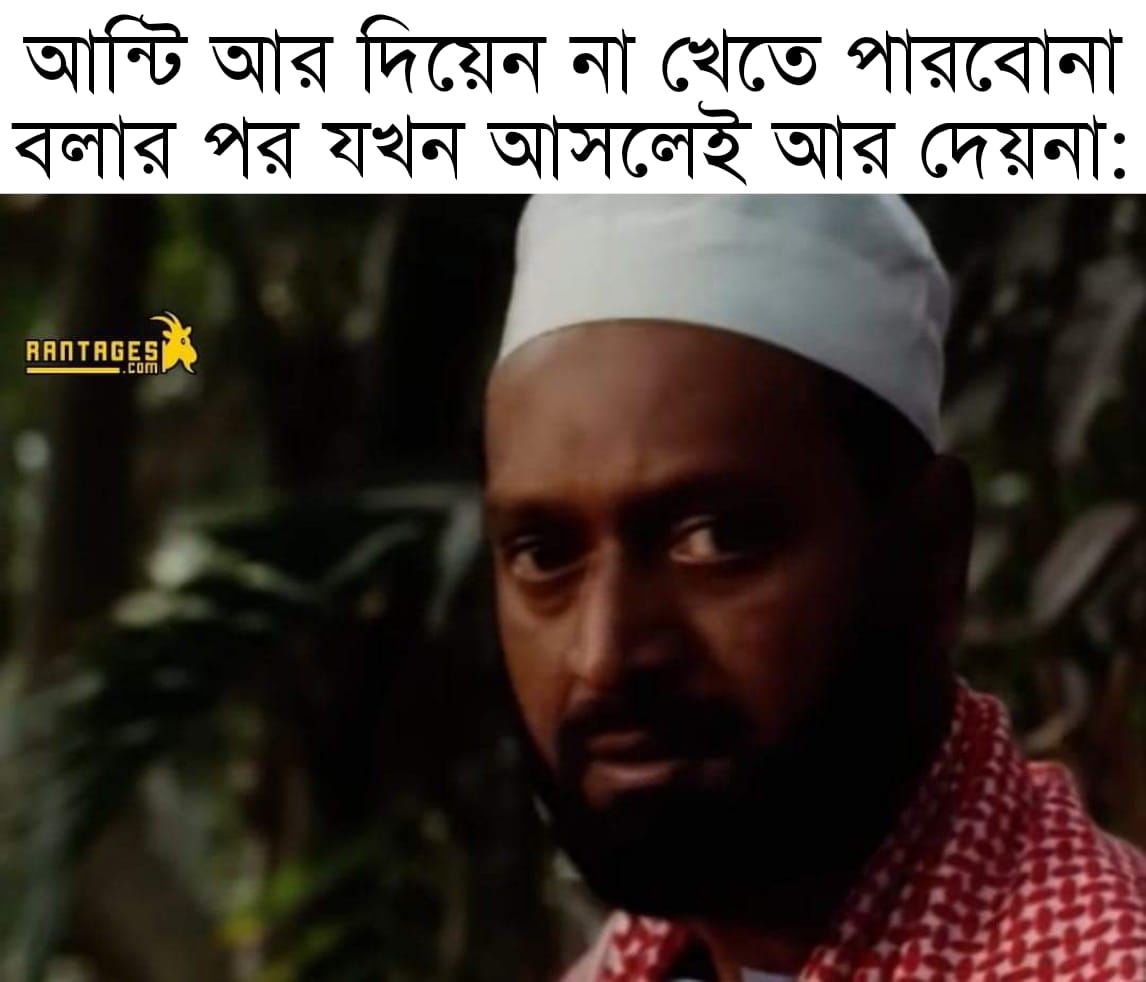
Text: আন্টি আর দিয়েন না খেতে পারবোনা বলার পর যখন আসলেই আর দেয়না
Label: Non Hate